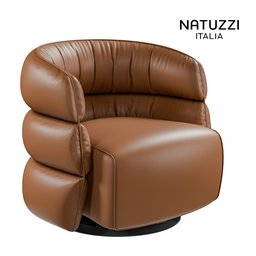
Label: furniture